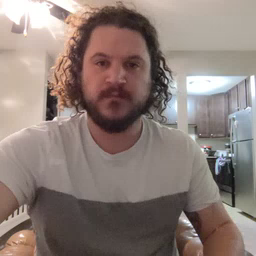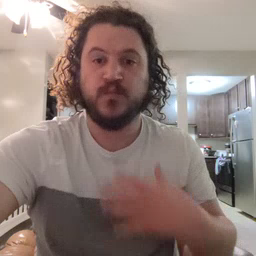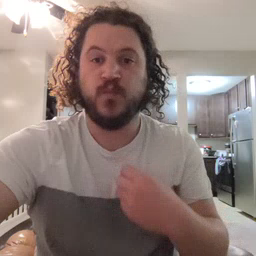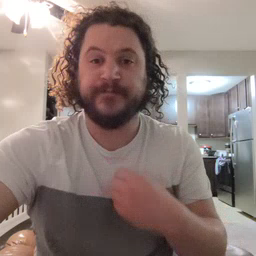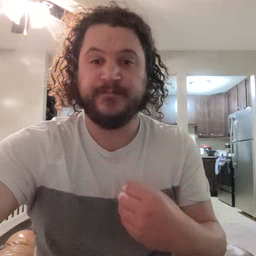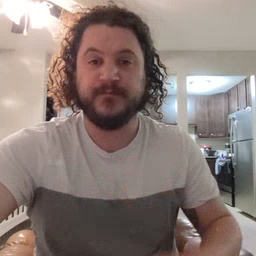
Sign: white